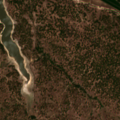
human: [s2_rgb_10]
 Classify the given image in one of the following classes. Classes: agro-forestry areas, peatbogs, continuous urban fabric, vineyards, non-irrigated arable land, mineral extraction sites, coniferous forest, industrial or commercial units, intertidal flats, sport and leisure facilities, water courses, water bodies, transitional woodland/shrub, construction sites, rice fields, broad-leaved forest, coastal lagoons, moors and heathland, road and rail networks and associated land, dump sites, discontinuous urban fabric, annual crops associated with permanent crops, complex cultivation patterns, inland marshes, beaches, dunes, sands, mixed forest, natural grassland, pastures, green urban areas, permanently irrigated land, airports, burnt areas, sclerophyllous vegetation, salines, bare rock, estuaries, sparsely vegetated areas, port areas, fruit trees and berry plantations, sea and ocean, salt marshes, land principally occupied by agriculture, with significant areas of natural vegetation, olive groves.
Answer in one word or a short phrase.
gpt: permanently irrigated land, agro-forestry areas, transitional woodland/shrub, water bodies